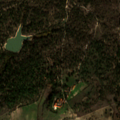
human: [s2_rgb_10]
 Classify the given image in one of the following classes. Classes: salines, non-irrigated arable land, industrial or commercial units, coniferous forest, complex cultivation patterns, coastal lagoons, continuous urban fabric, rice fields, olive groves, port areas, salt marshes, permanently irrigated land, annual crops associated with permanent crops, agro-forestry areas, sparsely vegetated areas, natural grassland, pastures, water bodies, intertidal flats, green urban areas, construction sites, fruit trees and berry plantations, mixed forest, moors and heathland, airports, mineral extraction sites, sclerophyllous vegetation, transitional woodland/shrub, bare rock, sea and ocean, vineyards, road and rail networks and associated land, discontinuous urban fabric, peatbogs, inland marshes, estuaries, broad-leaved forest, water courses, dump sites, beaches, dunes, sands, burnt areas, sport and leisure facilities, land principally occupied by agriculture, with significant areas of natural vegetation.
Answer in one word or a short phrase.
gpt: non-irrigated arable land, agro-forestry areas, broad-leaved forest